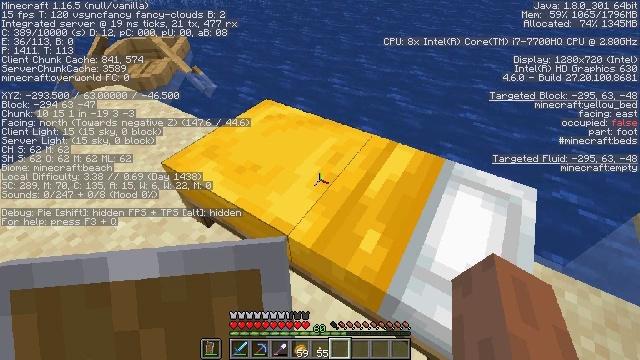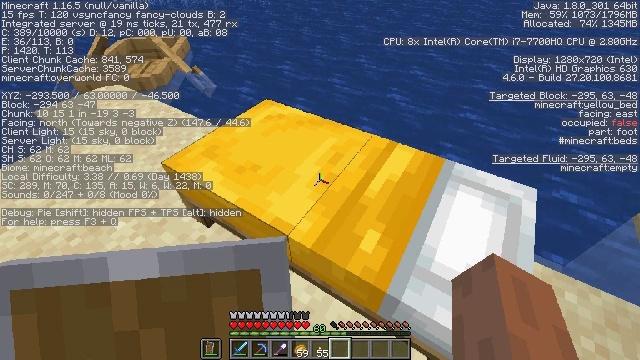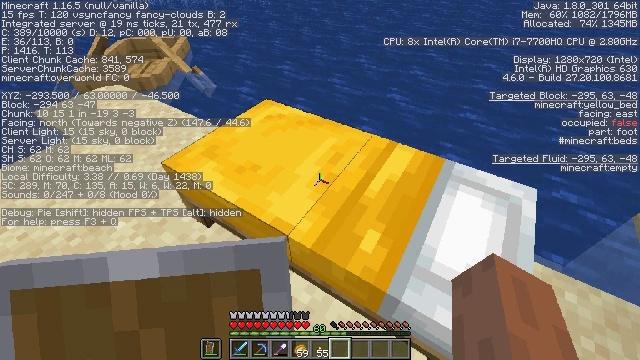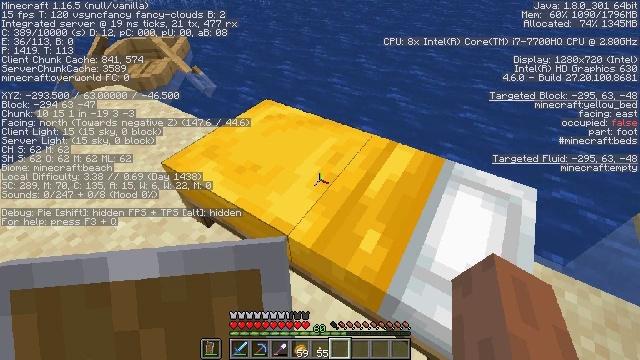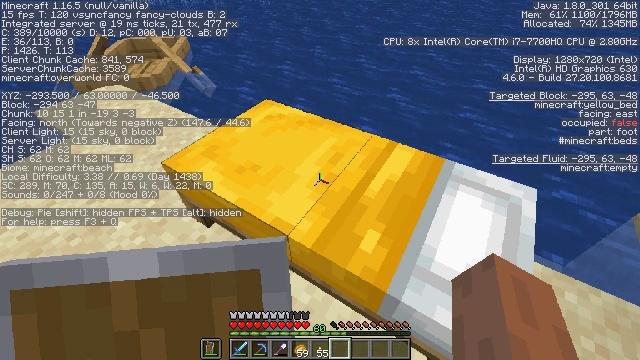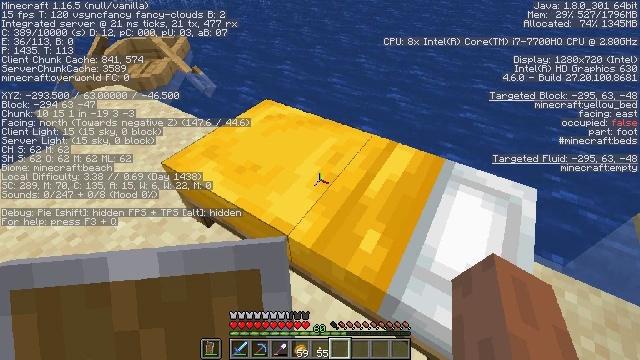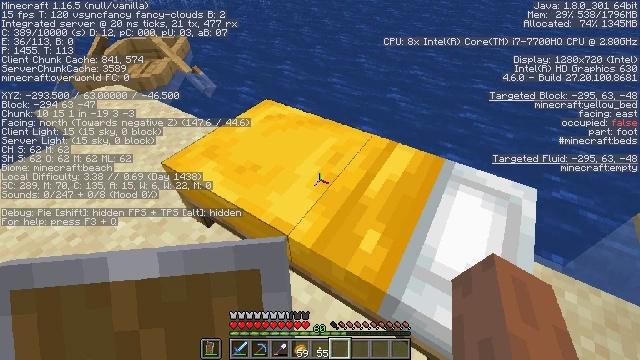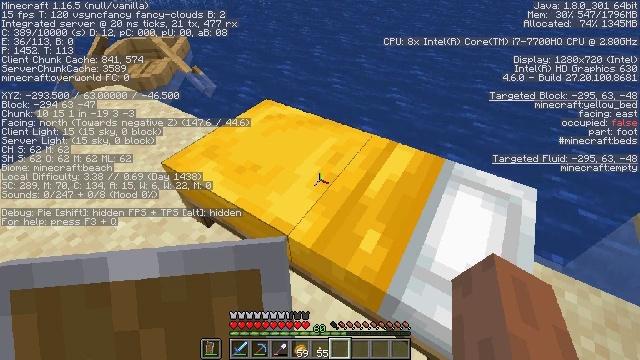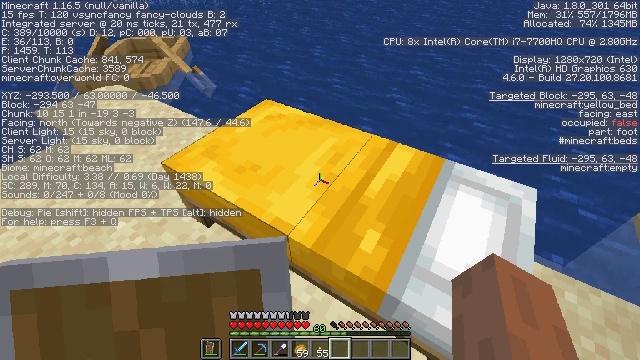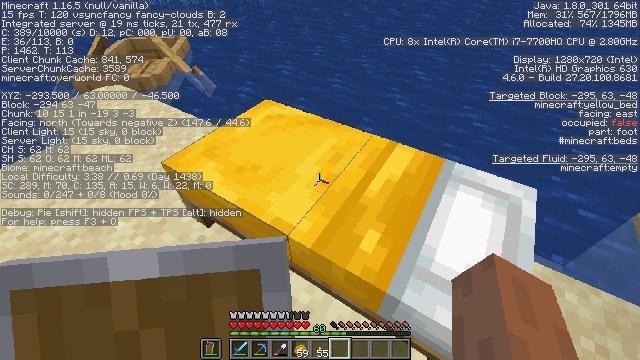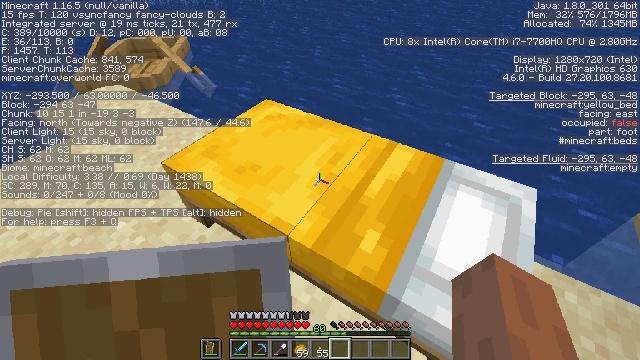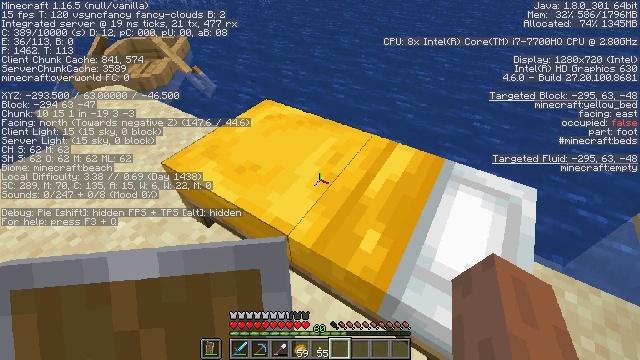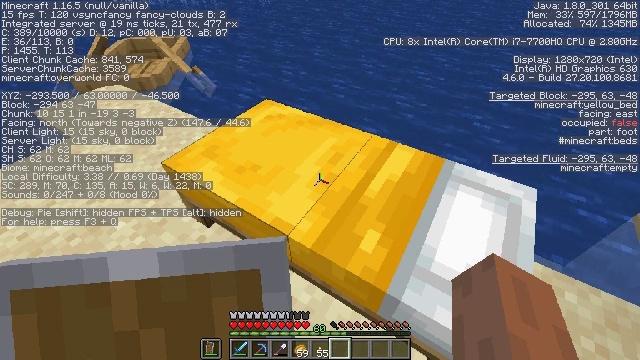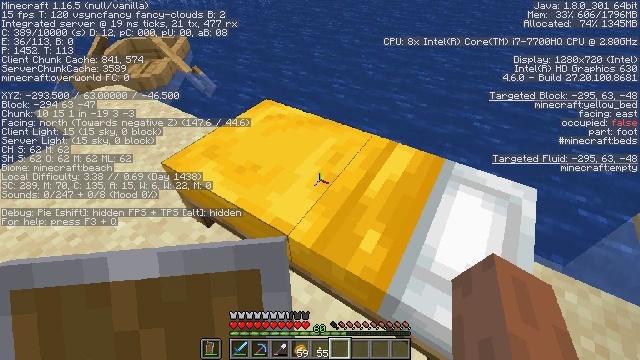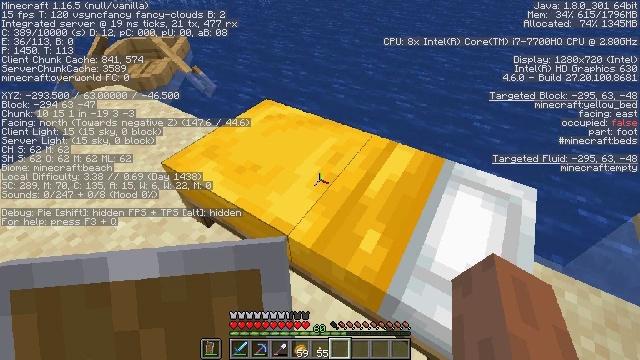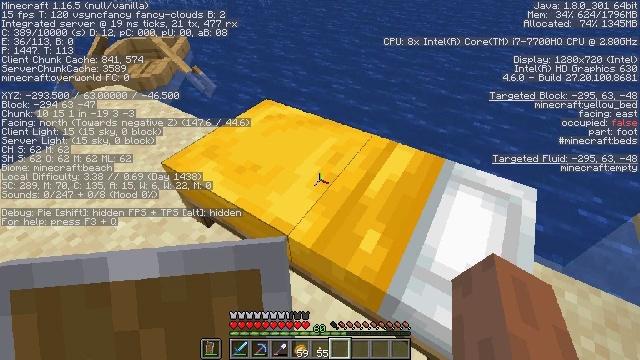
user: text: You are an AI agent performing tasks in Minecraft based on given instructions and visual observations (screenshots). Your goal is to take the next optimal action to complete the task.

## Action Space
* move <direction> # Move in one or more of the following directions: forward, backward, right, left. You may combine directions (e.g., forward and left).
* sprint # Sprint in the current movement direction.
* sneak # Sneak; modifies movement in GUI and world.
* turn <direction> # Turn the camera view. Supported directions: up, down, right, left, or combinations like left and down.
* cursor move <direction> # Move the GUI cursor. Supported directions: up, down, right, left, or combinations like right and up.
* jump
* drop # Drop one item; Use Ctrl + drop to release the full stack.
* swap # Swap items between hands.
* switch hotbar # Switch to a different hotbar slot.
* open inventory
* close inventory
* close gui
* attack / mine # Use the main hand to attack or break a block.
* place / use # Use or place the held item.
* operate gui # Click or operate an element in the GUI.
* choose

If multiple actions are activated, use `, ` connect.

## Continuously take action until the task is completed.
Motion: motion action
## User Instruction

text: Break the yellow bed.
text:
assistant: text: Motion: no_op
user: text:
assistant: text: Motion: no_op
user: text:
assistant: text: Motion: no_op
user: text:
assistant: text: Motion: no_op
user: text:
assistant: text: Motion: no_op
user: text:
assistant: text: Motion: no_op
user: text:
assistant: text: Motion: no_op
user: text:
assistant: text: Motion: no_op
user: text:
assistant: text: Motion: no_op
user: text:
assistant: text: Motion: no_op
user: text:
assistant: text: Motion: no_op
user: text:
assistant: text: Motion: no_op
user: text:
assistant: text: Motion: no_op
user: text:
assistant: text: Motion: no_op
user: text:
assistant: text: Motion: no_op
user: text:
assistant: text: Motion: no_op
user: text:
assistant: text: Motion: no_op
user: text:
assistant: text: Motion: no_op
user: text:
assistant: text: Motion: no_op
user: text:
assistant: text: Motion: no_op
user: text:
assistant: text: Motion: no_op
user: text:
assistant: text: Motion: no_op
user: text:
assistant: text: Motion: no_op
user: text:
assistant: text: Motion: no_op
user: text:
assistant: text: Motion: no_op
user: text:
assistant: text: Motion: no_op
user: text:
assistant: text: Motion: no_op
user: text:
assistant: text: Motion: no_op
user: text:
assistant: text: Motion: no_op
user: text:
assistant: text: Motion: no_op